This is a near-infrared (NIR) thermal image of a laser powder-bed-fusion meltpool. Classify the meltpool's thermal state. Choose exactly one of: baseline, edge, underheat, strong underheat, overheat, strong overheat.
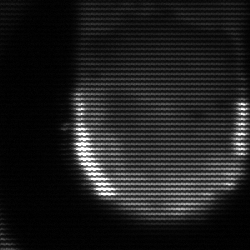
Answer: strong underheat